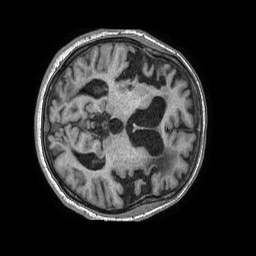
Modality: T1w
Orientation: axial
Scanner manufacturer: philips
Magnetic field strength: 1.5 T
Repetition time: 0.007553 s
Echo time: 0.003429 s